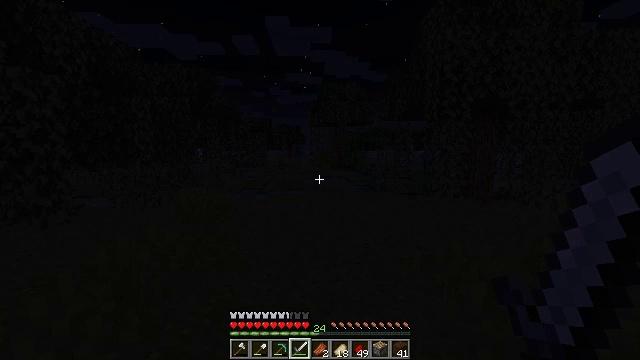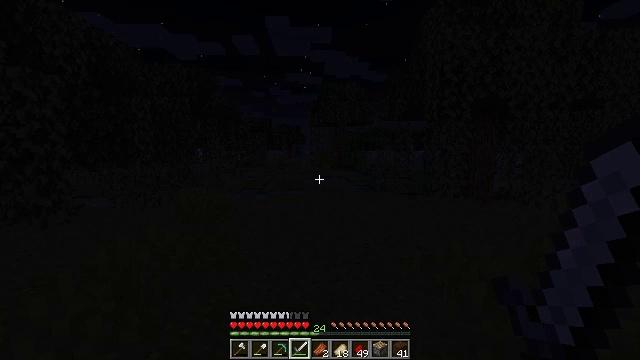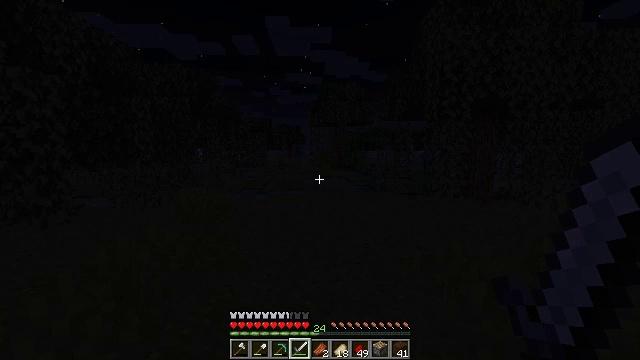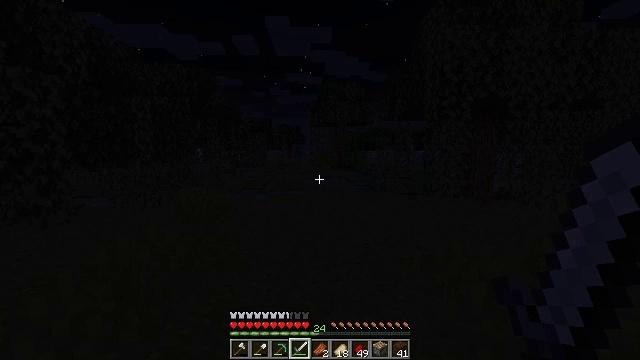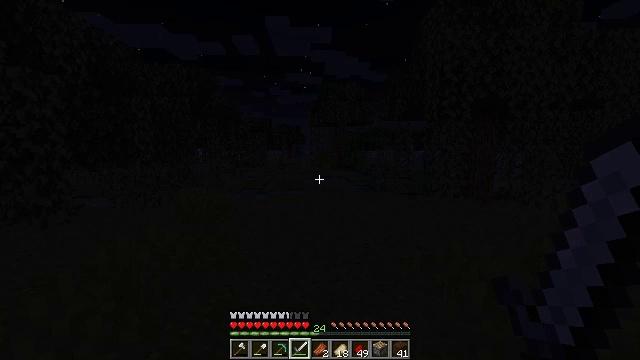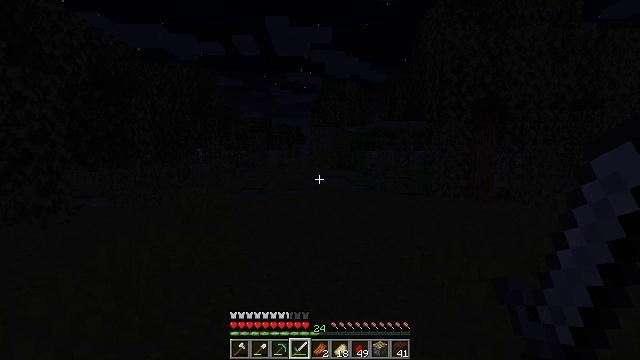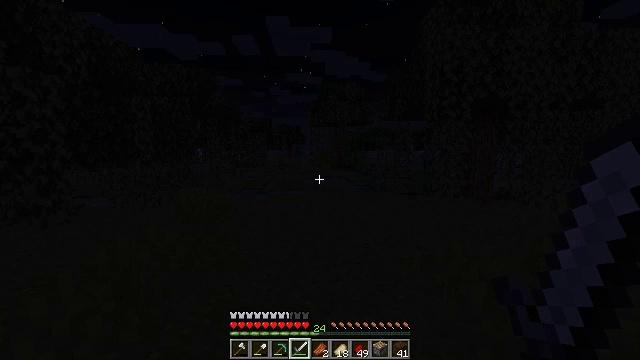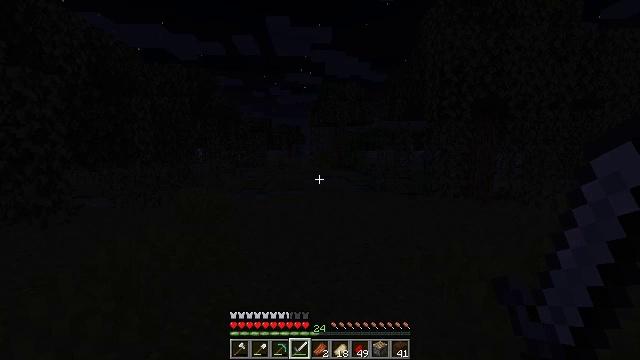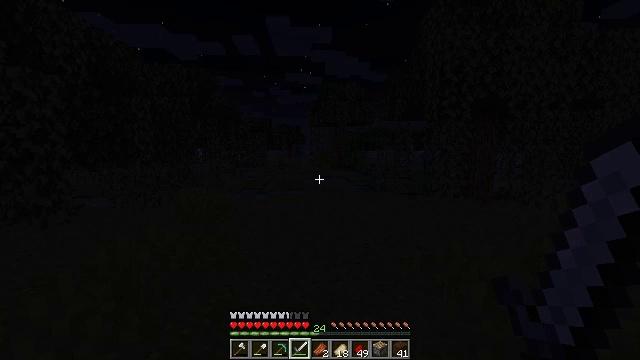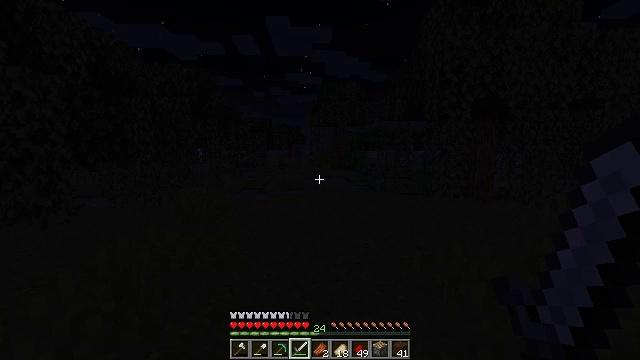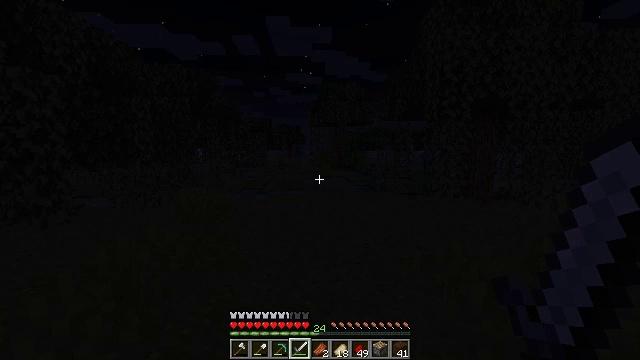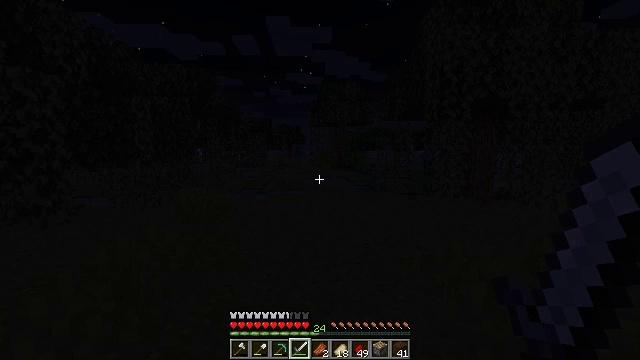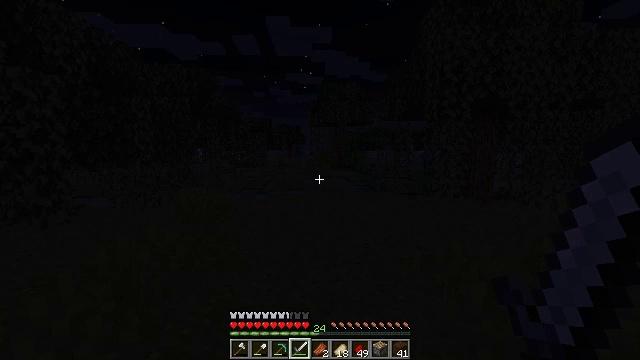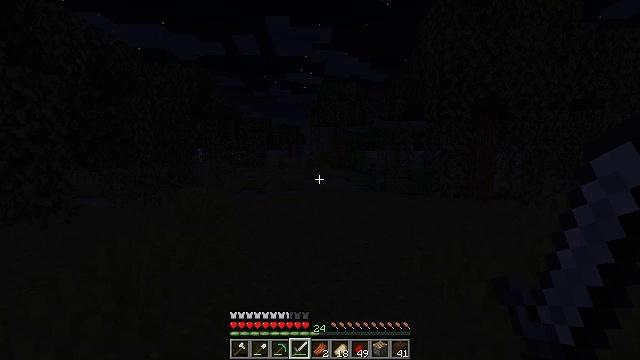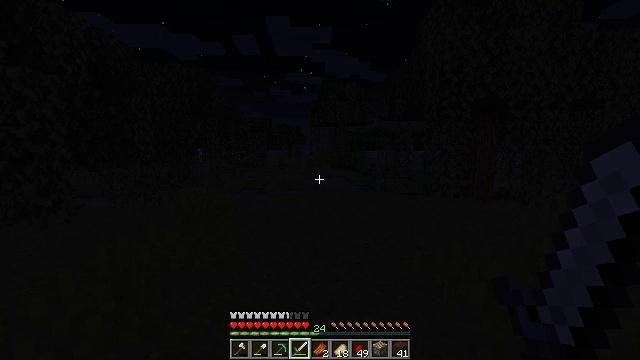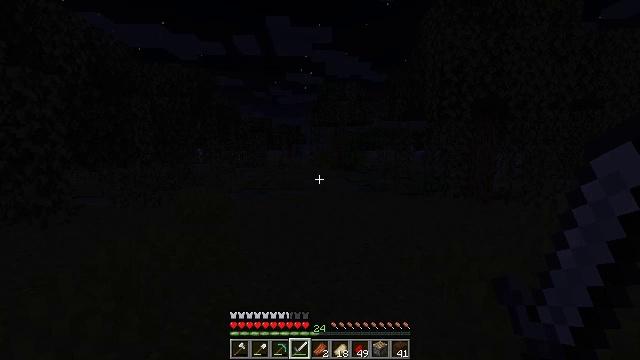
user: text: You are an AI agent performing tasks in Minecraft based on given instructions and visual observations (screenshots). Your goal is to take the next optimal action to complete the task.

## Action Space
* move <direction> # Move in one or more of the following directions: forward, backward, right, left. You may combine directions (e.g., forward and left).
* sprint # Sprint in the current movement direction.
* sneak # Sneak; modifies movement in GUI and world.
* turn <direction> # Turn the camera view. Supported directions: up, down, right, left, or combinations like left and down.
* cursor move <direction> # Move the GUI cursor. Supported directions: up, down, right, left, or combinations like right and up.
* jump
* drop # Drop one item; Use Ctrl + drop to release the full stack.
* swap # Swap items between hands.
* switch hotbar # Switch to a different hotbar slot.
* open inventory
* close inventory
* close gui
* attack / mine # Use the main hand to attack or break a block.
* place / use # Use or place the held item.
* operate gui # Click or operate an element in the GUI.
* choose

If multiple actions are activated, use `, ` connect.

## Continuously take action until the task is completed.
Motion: motion action
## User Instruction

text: Collect vines by mining them.
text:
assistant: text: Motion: no_op
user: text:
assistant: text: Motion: no_op
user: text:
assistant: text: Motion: no_op
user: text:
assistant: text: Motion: no_op
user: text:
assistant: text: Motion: no_op
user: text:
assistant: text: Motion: no_op
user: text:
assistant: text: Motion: no_op
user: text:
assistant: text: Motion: no_op
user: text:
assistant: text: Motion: no_op
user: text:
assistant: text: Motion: no_op
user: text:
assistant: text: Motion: no_op
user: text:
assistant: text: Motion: no_op
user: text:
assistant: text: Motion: no_op
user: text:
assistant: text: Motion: no_op
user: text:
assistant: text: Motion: no_op
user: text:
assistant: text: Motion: no_op
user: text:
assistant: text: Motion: no_op
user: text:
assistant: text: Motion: no_op
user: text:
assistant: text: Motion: no_op
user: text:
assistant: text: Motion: no_op
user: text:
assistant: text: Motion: no_op
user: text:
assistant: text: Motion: no_op
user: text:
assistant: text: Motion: no_op
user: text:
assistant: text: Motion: no_op
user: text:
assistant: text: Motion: no_op
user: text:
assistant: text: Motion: no_op
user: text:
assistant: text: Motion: no_op
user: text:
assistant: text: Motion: no_op
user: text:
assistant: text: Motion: no_op
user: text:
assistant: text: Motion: no_op